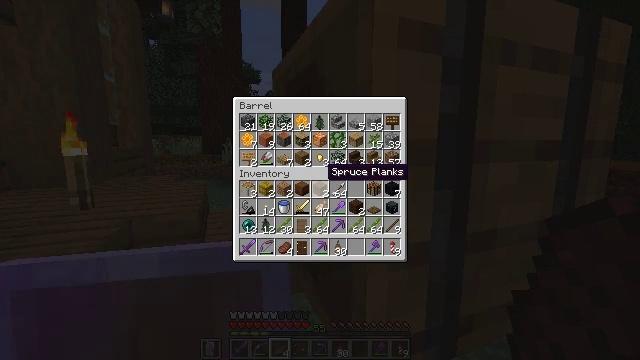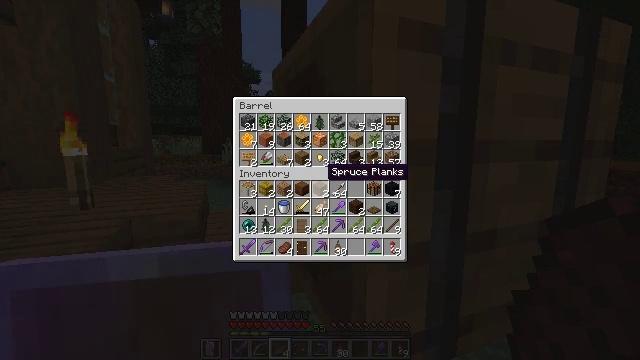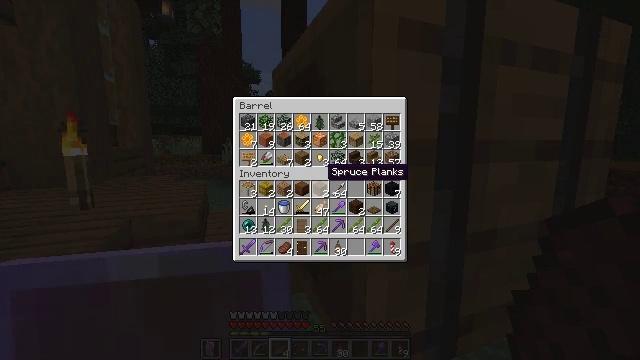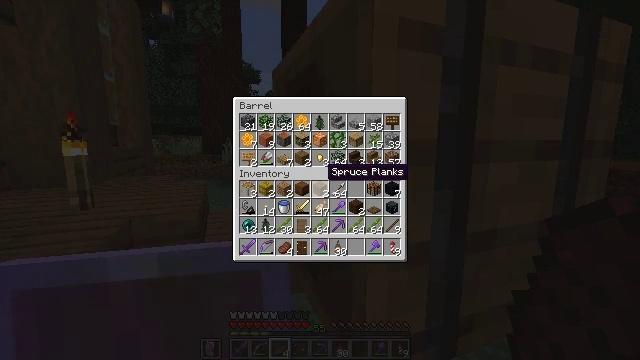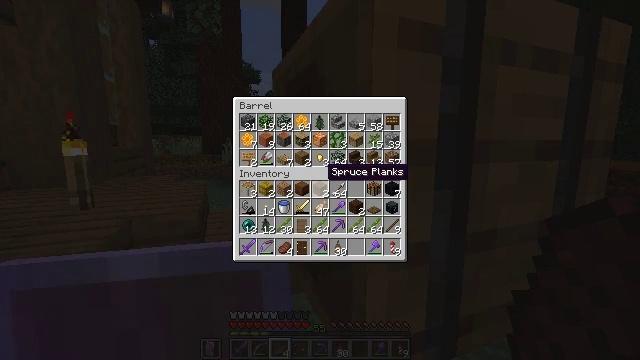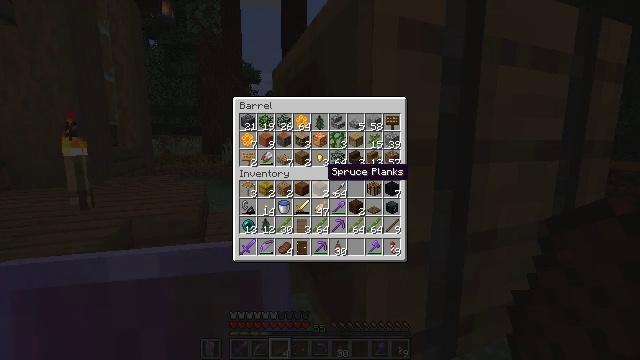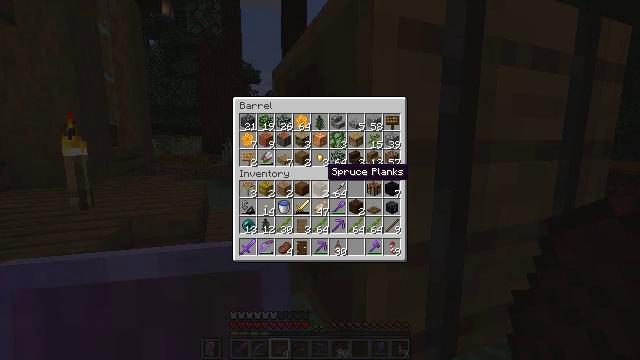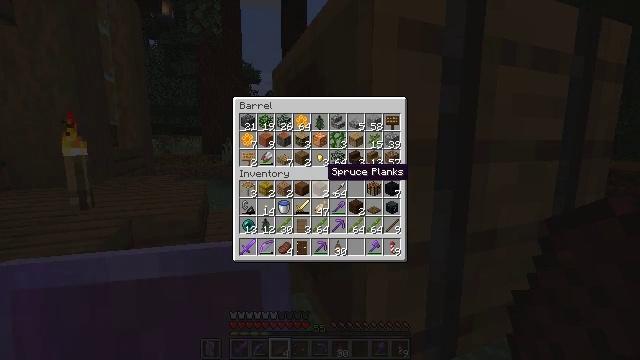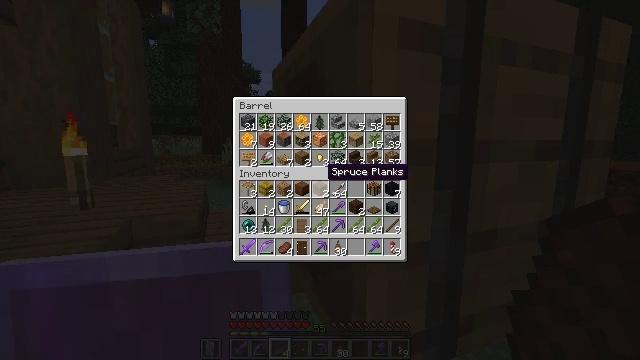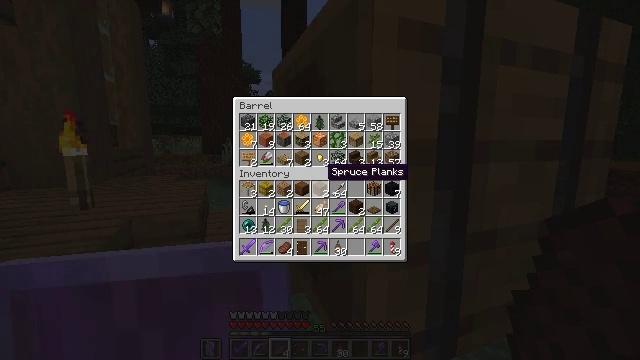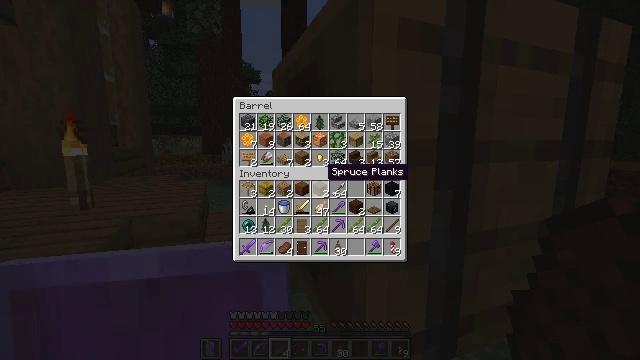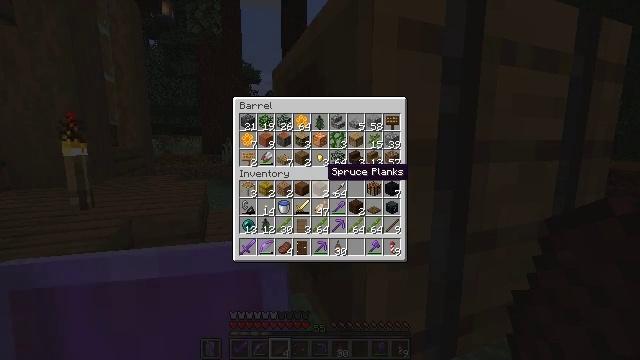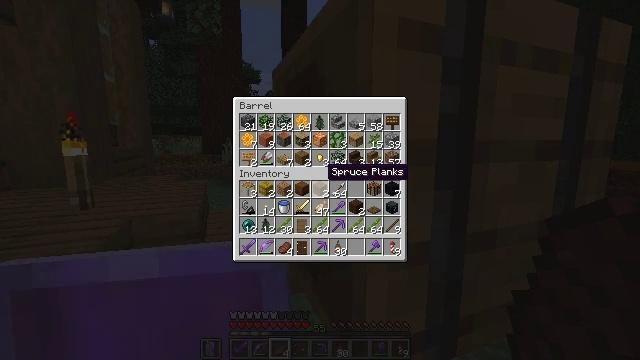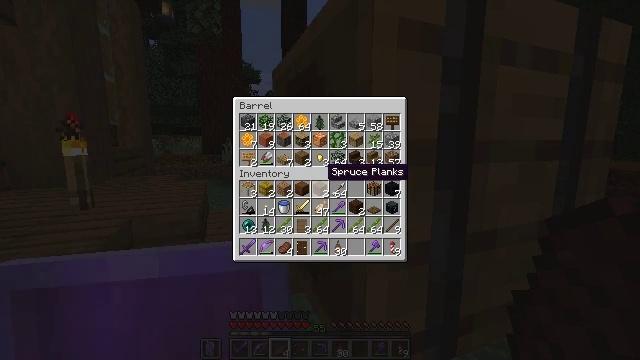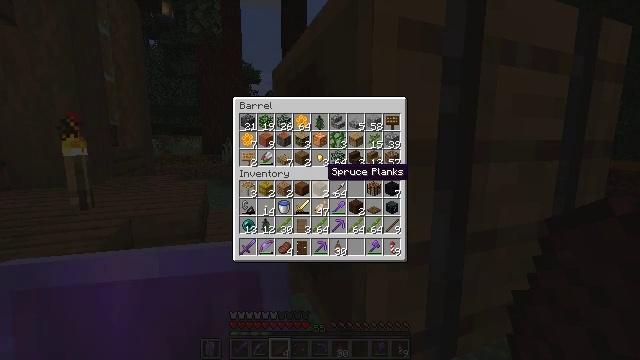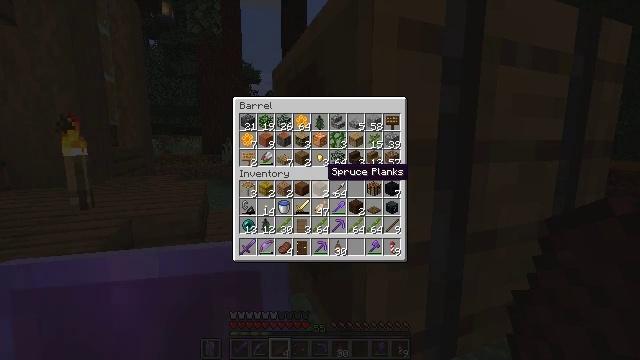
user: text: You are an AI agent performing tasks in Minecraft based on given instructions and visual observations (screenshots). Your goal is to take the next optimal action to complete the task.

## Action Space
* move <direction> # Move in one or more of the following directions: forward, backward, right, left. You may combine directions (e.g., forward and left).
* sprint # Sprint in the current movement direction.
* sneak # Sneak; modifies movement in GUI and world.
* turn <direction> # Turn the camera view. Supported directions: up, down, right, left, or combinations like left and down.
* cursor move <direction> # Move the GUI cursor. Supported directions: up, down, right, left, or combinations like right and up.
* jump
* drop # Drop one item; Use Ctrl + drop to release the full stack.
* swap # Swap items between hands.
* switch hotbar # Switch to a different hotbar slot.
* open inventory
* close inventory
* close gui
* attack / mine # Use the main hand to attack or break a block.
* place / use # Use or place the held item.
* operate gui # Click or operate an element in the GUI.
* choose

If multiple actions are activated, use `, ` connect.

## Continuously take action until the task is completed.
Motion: motion action
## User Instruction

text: Retrieve vines from walls or cliffs.
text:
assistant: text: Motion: no_op
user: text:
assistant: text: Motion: no_op
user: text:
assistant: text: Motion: no_op
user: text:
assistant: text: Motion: no_op
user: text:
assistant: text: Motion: no_op
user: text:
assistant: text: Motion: no_op
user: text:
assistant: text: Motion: no_op
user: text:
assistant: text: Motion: no_op
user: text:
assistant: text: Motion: no_op
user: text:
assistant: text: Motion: no_op
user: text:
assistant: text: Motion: no_op
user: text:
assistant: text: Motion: no_op
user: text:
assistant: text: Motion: no_op
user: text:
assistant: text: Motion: no_op
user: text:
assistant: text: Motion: no_op
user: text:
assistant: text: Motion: no_op
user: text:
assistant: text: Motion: no_op
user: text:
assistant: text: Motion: no_op
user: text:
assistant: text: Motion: no_op
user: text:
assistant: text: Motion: no_op
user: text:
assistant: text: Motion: no_op
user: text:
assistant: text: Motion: no_op
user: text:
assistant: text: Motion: no_op
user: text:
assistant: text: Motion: no_op
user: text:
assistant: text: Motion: no_op
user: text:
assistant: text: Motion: no_op
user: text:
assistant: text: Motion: no_op
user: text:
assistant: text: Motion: no_op
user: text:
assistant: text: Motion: no_op
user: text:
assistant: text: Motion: no_op